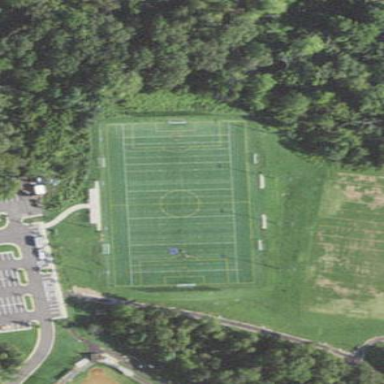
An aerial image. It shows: Pitch with turf surface for soccer and American football.